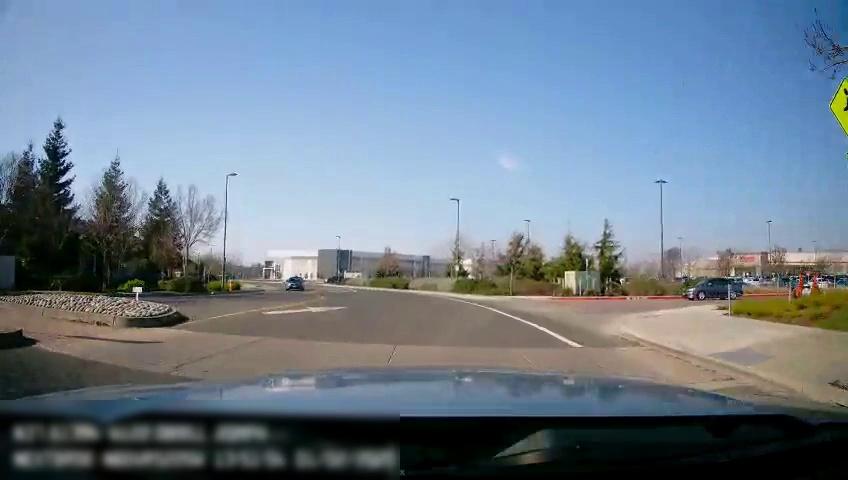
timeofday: Day
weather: Sunny
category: Drivable Space
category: Vehicles | Car
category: Vehicles | Car
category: Lanes | Alternate Lane
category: Lanes | Current Lane
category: Traffic | Signs